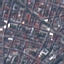
Land use / land cover class: Residential